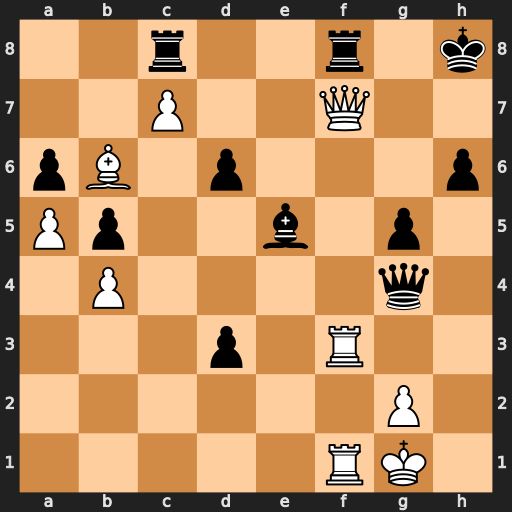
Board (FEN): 2r2r1k/2P2Q2/pB1p3p/Pp2b1p1/1P4q1/3p1R2/6P1/5RK1
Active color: w
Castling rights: -
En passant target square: -
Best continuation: Qxf8+ Rxf8 Rxf8+